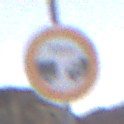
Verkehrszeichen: VerbotUnterschreitenMindestabstand
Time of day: Dusk
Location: Outdoor (Nature)
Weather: Clear
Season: NotSpecified
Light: Natural